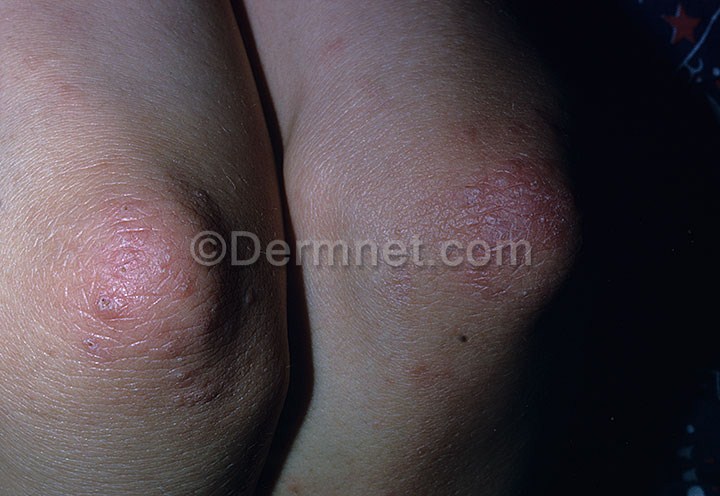
Disease: Eczema Photos